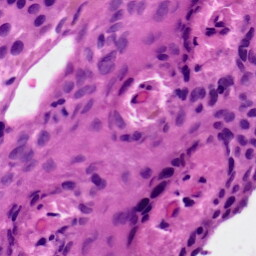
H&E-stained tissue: Skin